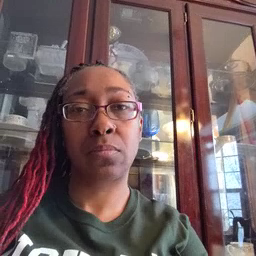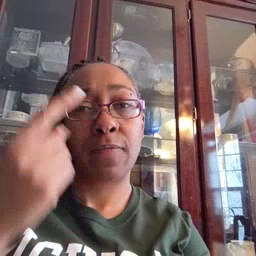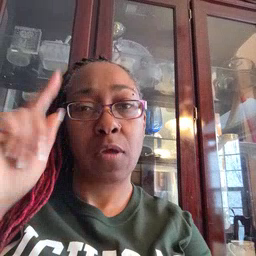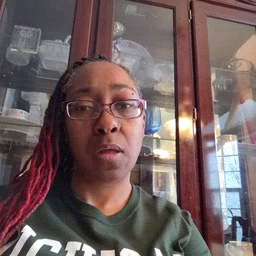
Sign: for